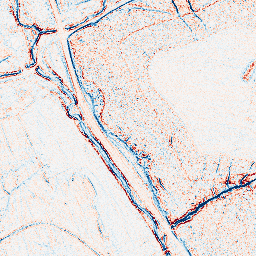
Category: edge_preserving
Decomposition family: bilateral
Decomposition parameters: d: 5
sigma_color: 25
sigma_space: 25
Upsampling method: quartic
Upsampling parameters: scale: 8
Upsampling scale: 8